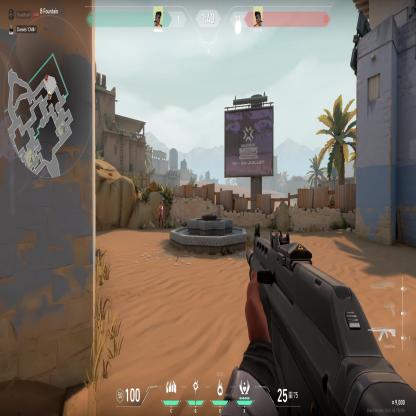
Label: enemy